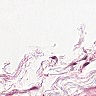
Metastatic tissue present: no